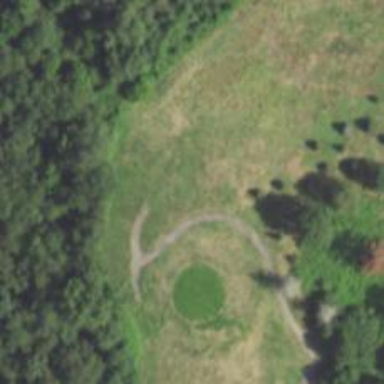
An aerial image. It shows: Path designed for golf carts.